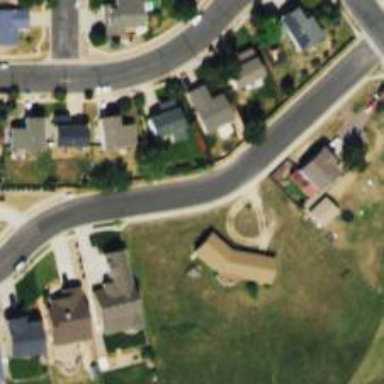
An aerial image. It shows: Residential road with asphalt surface. Sidewalk is present on the left side.